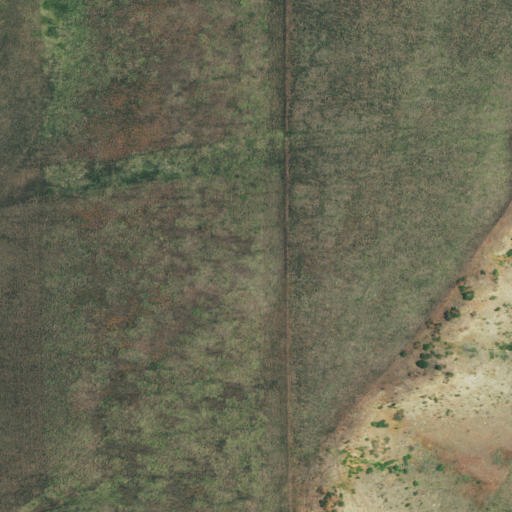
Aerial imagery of mountain in Montana named Harris Hill containing shrub, grassland, and pasture